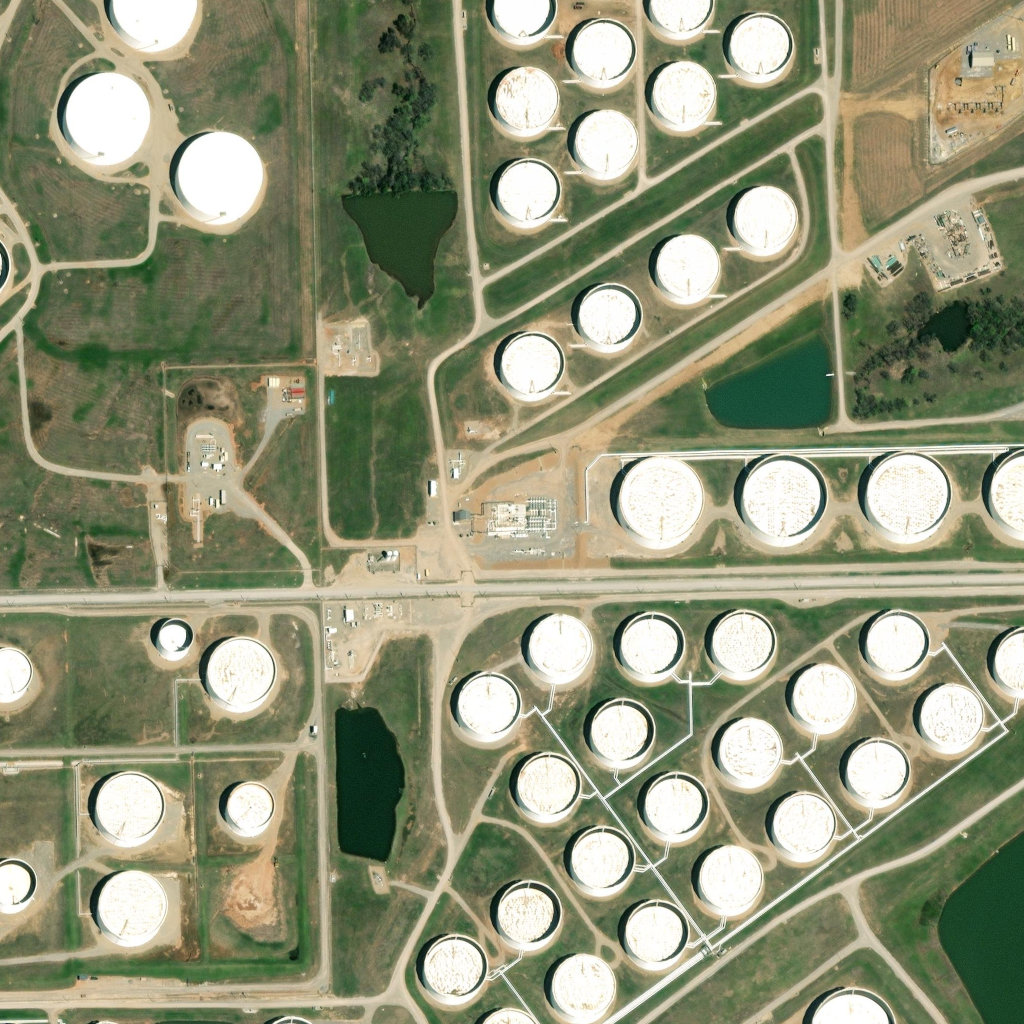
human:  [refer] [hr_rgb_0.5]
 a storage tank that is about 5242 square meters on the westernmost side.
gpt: <box>[[6, 6, 15, 15, 0]]</box>